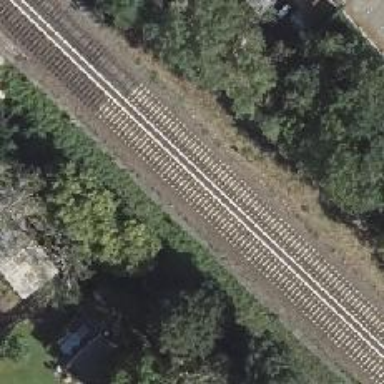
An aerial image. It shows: Railway milestone.